Question: I need some help writing update statement. My objective is to populate any blank EQ_ID and ORDERID by copying the EQ_ID and ORDERID from a row that has the same A_NUMBER, C_CD, and PERSONID
I require the update statement to scan the EST (name of the table) table:
1. For a certain period of time eg. 1st May 2015 to 10th May 2015
2. Look for a row with blank EQ_ID and ORDER_ID
3. populate any blank EQ_ID and ORDERID by copying the EQ_ID and ORDERID of a row that has the same A_NUMBER, C_CD, and PERSONID
Can you please let me know how to do this the best way?
Attached is a screenshot of data from EST table

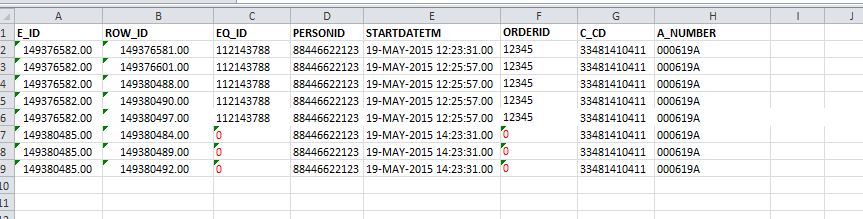
Answer: You can do this using 'update' and a correlated subquery. Oracle allows you to set multiple columns from the same subquery:
'''
update est
set (eq_id, order_id) = (select est2.eq_id, est2.order_id
from est est2
where est2.a_number = est.a_number and
est2.c_cd = est.c_cd and
est2.personid = est.personid and
rownum = 1
)
where eq_id = 0 and orderid = 0;
'''
You say "blank" in the text but the data shows '0'. The outer 'where' clause may need to be modified to suit your actual data.